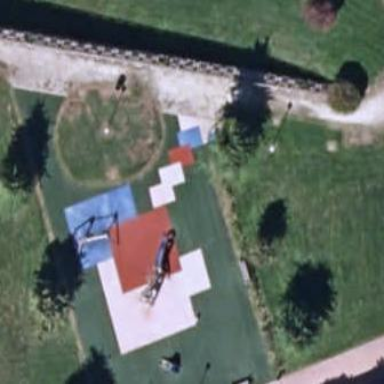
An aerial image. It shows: Playground area for leisure activities on the land.